Interaction volume radius: 10 \u00c5
Interaction volume height: 10 \u00c5
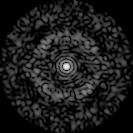
Disorder parameter: 0.772